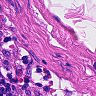
Metastatic tissue present: no